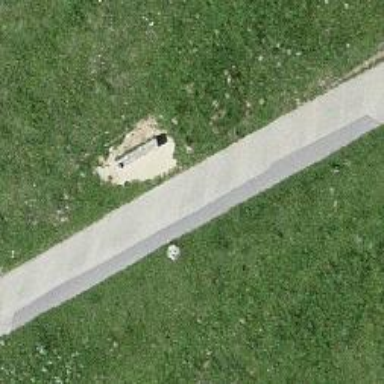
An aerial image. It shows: Bench.